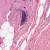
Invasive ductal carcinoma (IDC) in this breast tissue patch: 0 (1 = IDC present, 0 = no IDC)